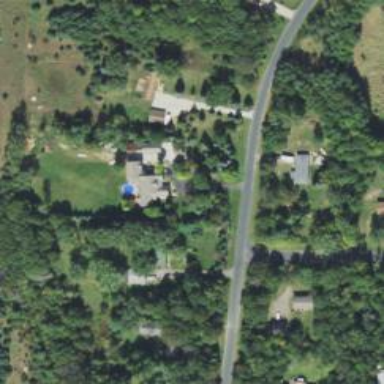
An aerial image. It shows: Driveway.